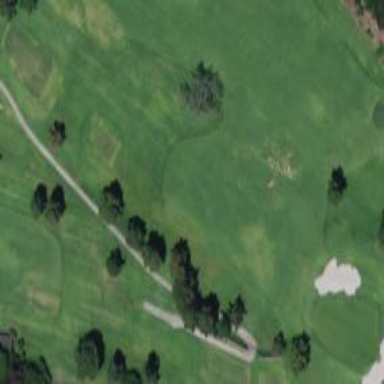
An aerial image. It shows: Golf fairway surrounded by grass.